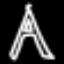
Label: The Eiffel Tower